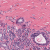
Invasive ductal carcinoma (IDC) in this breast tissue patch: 0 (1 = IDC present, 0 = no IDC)